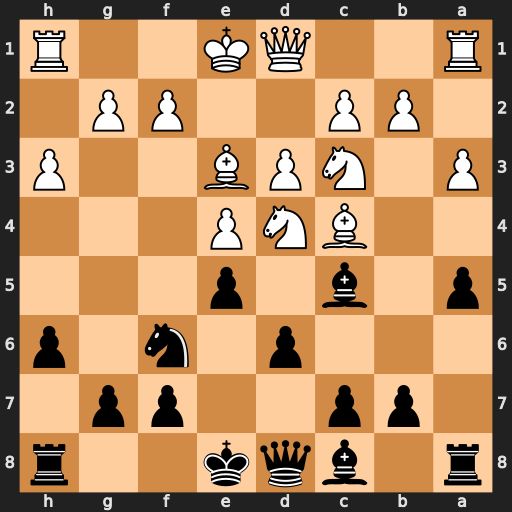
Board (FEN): r1bqk2r/1pp2pp1/3p1n1p/p1b1p3/2BNP3/P1NPB2P/1PP2PP1/R2QK2R
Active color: b
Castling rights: KQkq
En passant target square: -
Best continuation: exd4 Bd2 dxc3